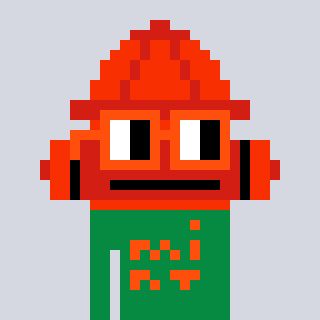
a pixel art character with square orange glasses, a fire hydrant-shaped head and a green-colored body on a cool background